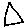
Label: triangle